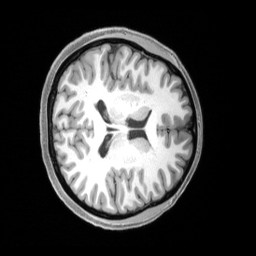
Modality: T1w
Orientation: axial
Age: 27
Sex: female
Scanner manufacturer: siemens
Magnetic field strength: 3 T
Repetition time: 2.4 s
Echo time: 0.00219 s